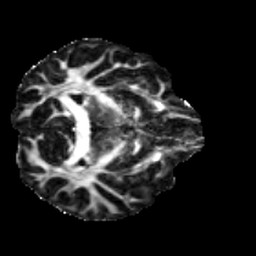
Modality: FA
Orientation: axial
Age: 25
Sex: male
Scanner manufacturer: siemens
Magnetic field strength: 3 T
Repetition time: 3.5 s
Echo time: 0.086 s